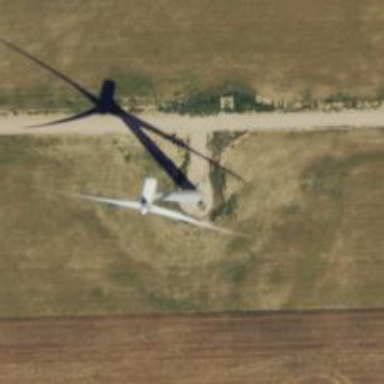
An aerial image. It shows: Wind generator powered by horizontal axis wind turbine.